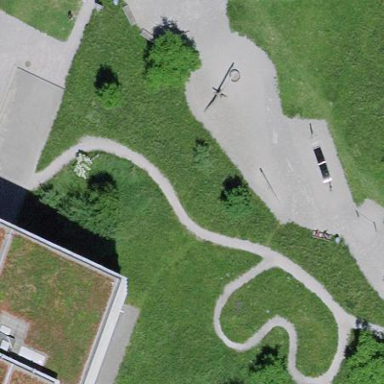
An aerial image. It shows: Playground with loose fine gravel surface.